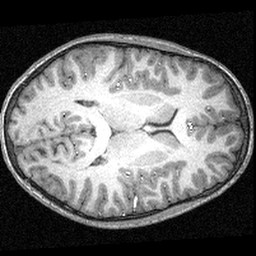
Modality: T1w
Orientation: axial
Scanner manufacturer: siemens
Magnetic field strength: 3 T
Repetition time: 1.57 s
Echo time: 0.00304 s